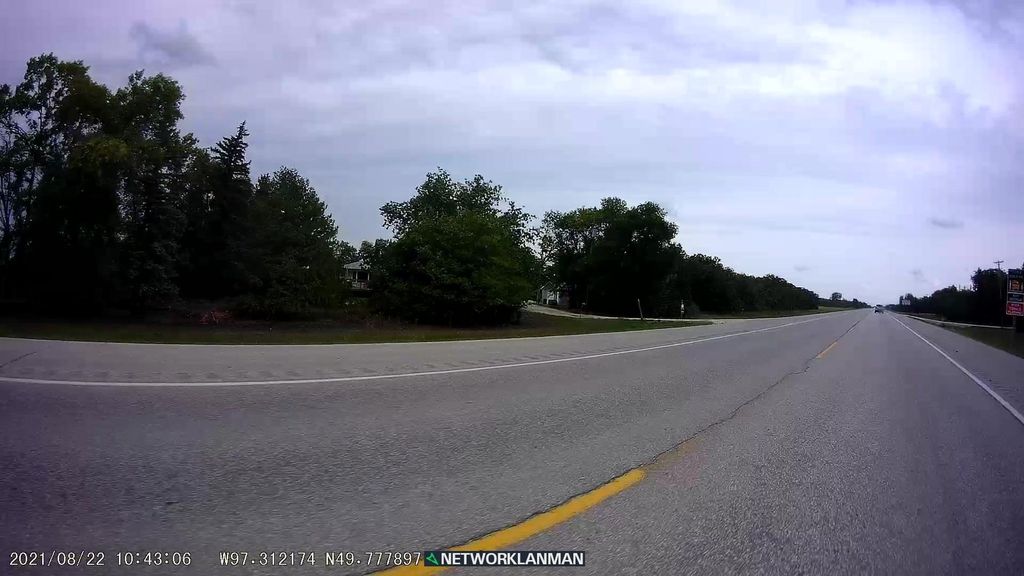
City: winnipeg